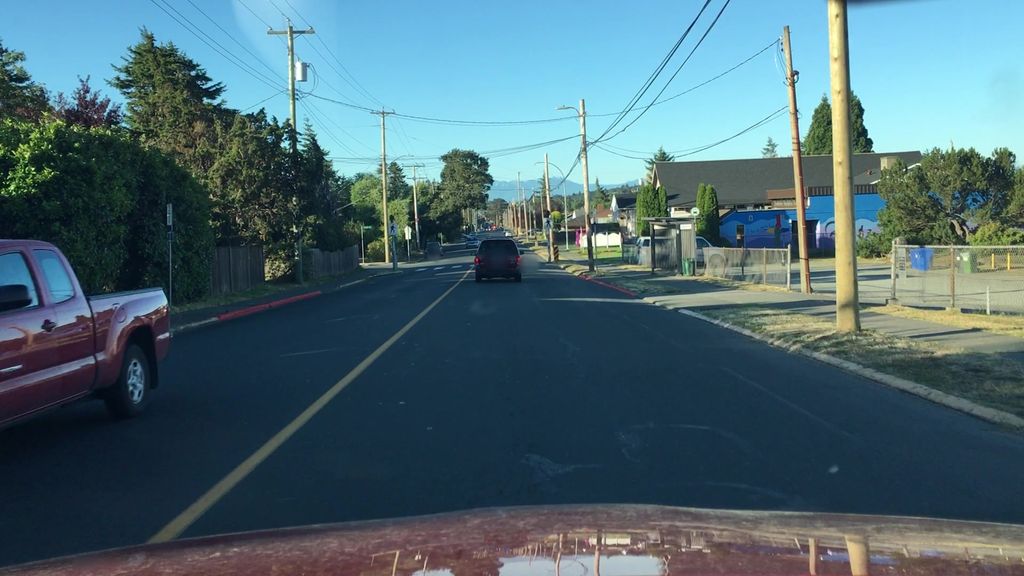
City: victoria